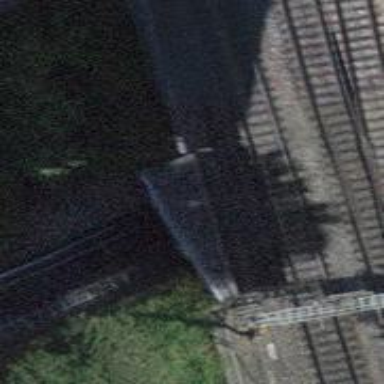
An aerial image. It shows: Funicular railway.